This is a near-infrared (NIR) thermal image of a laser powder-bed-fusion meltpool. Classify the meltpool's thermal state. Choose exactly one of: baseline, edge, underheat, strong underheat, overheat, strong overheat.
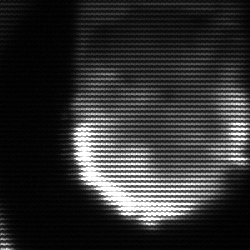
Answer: edge